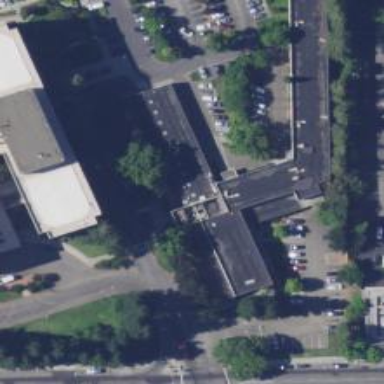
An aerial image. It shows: Parking space.